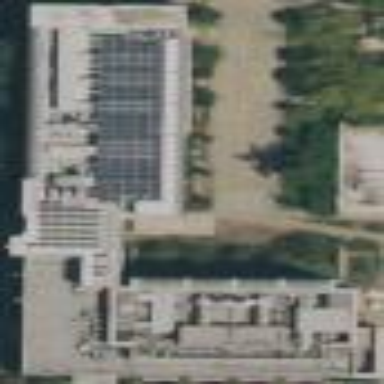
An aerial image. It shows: Hospital building.